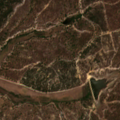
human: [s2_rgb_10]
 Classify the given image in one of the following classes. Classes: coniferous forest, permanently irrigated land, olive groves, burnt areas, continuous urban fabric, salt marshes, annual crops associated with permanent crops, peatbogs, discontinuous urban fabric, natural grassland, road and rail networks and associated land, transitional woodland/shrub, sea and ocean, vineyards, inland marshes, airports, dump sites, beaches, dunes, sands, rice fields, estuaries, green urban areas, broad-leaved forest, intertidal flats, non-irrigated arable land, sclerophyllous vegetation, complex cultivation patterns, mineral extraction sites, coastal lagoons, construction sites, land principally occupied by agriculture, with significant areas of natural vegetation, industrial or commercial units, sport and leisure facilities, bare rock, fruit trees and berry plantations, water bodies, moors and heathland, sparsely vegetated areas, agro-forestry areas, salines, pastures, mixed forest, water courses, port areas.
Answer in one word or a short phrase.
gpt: permanently irrigated land, broad-leaved forest